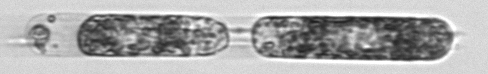
Label: Hemiaulus